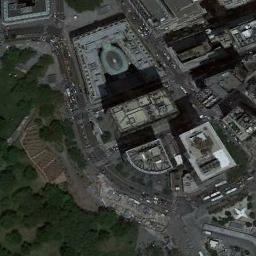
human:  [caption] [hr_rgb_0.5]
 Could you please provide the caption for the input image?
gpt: There is only one tall building in the picture .

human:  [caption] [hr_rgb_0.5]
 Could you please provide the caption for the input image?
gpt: The commercial area is consist of many buildings next to the trees .

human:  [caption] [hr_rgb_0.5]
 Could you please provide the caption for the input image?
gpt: A commercial area with some buildings is surrounded by some roads and a grove of trees is next to the commercial area .

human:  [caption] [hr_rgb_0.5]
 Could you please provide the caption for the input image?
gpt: There are some green trees on a commercial area .

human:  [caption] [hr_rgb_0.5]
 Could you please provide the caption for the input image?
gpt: In a business district there are many tall buildings of different shapes and several roads with many cars and many trees .